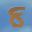
Label: 8